Question: I have Apache installed on C:\Apache\ and conf on C:\Apache\conf
When I try to install php 5.3.28 on Windows 8.1 with Apache 2.2.x web server Module I have an 'error 2356' and the php install can not be done !!!
Any ideas ?

Thanks for your help...
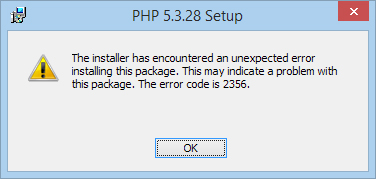
Answer: Both PHP 5.2 and 5.3 are available for msi install from the archive page <URL>
scroll down and you will find versions upto PHP 5.3.27